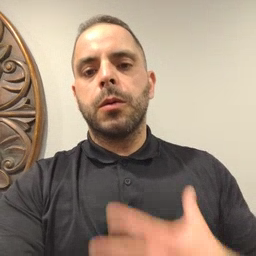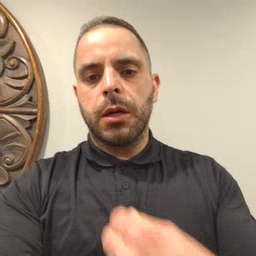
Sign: white